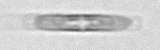
Label: pennate